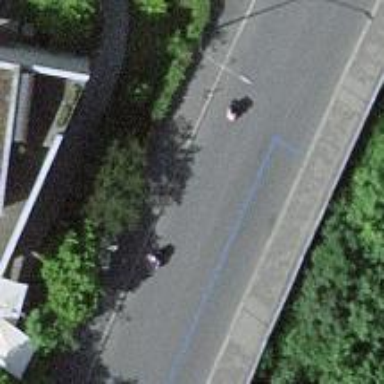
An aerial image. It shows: Residential road with asphalt surface and separate sidewalk.